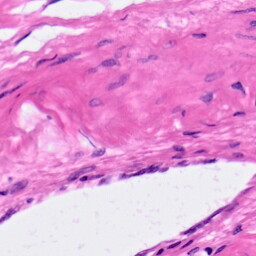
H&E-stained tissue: Pancreatic